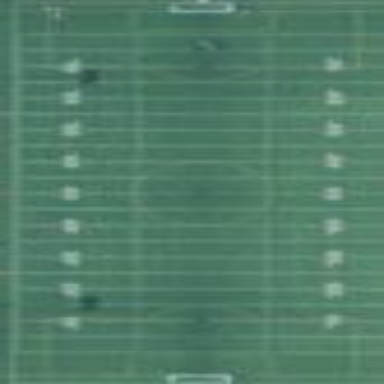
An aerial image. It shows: American football pitch.